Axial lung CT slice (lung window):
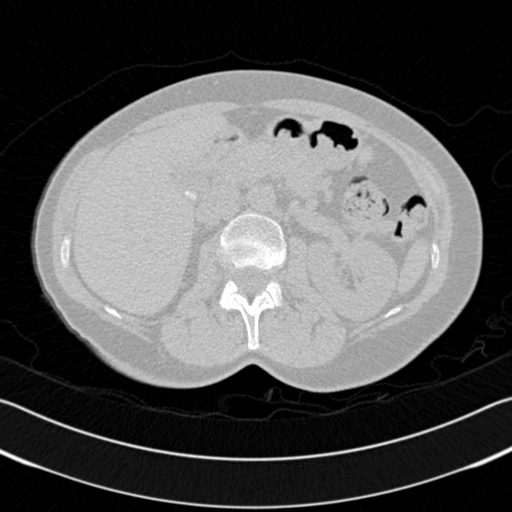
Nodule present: no